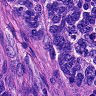
Metastatic tissue present: yes